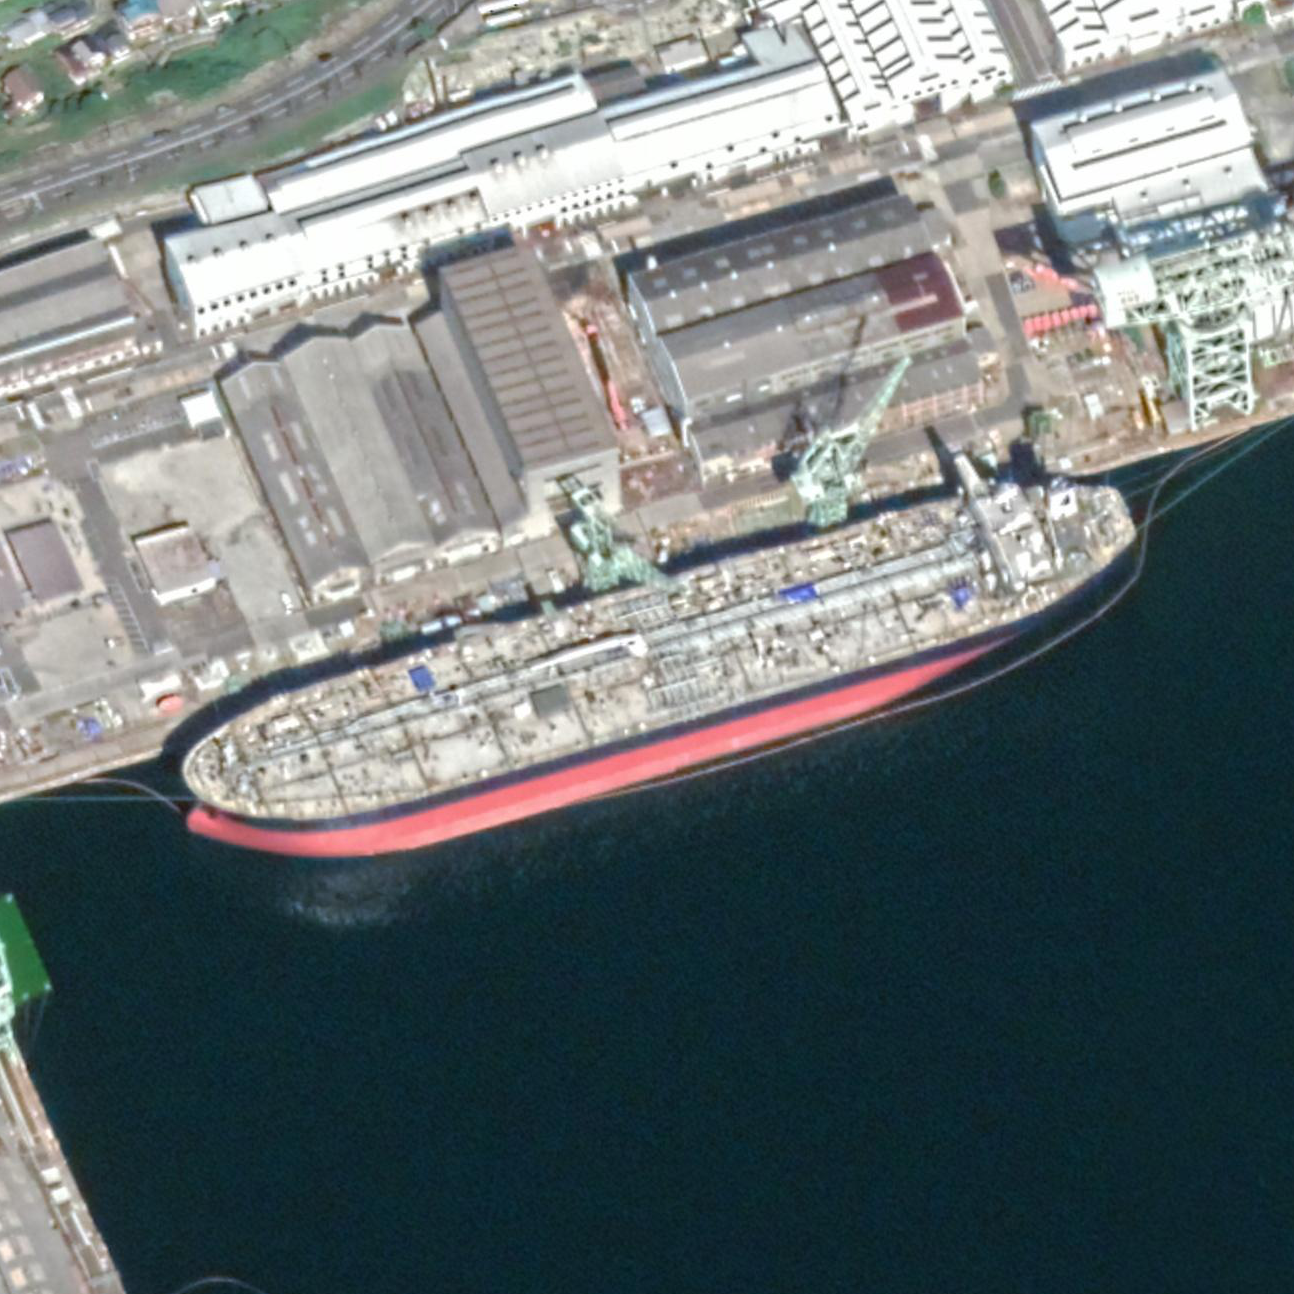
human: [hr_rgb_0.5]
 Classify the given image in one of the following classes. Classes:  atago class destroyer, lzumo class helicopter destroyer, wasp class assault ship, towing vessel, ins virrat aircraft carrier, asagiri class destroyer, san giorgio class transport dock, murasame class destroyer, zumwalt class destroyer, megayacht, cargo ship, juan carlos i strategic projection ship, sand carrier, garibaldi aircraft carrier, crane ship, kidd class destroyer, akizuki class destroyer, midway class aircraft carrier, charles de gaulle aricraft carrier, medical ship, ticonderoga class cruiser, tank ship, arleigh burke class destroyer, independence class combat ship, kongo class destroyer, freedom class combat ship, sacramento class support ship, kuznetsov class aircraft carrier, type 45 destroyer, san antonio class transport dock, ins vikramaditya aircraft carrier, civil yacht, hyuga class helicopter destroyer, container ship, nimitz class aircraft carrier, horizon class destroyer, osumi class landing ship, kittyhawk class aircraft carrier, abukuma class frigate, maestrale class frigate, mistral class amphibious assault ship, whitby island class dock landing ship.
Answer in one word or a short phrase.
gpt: Tank ship